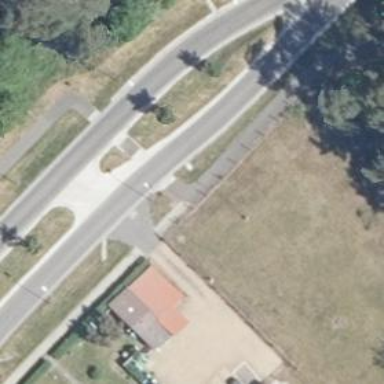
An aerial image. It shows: Asphalt road categorized as primary highway with traffic calming island.